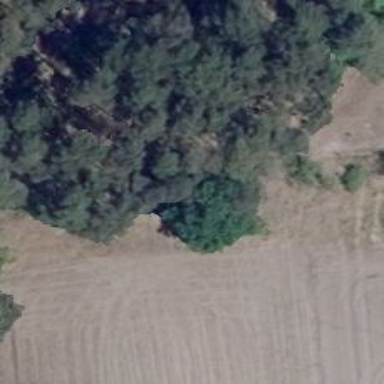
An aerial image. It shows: Hunting stand.